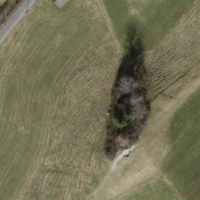
EUNIS habitat code: 24
Species observed at this site:
Euonymus europaeus